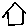
Label: house